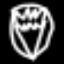
Label: diamond